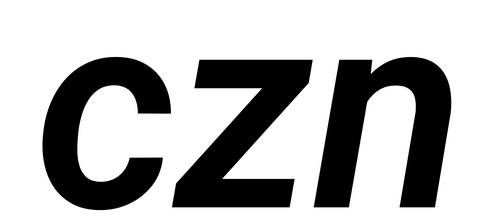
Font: Roboto-Italic_SemiBold_Italic